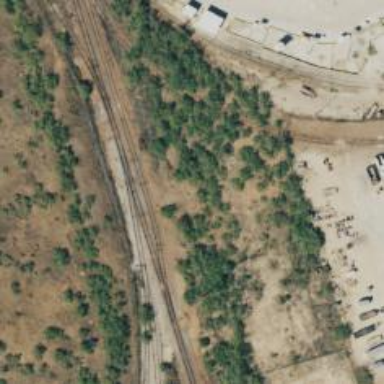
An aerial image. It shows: Railway spur service.